Question: I have an app that uses iBeacon. I plan to provide all of the feedback about the state of Location Services and Bluetooth to the user within the app.
The problem is: When I disable Bluetooth while the app is running. An alert view comes up titled "Location Accuracy" saying "Turning on Bluetooth will improve location accuracy." This degrades from the user experience that I am trying to set up. I want to guide users into turning on Bluetooth using custom UI.
I would like to disable this alert. Is that possible?

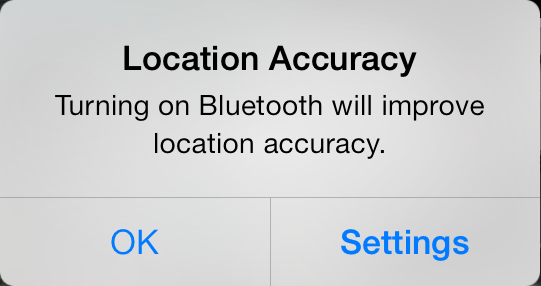
Answer: You can't. iBeacon based on Bluetooth so it just not work without turning it On.
Upd. but of course you can check that bluetooth disabled with 'CBCentralManager' and inform user in other way before using iBeacon code